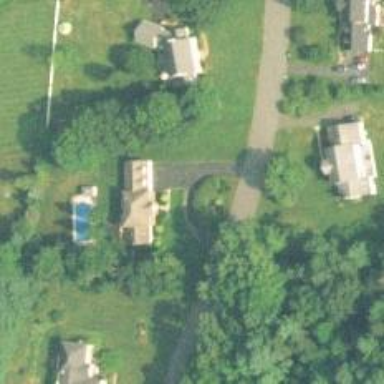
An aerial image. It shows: Driveway leading to service road.